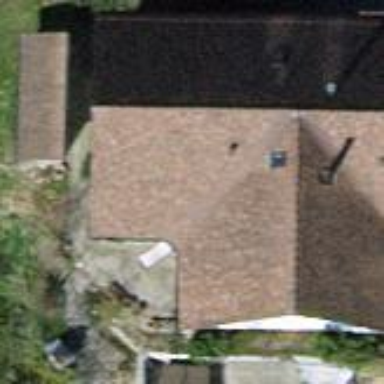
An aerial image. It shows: Detached building with gabled roof.